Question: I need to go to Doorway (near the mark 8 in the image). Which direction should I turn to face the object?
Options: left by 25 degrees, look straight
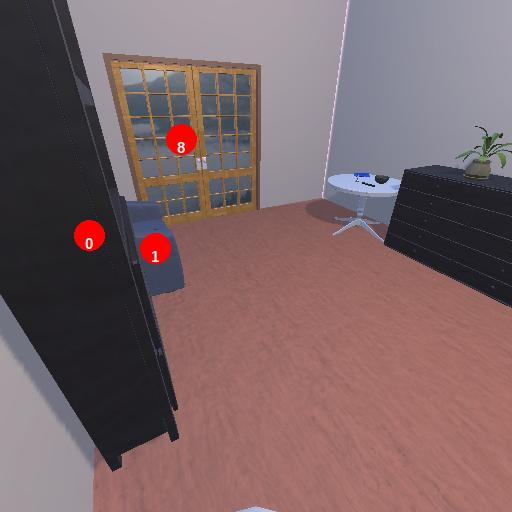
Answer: left by 25 degrees